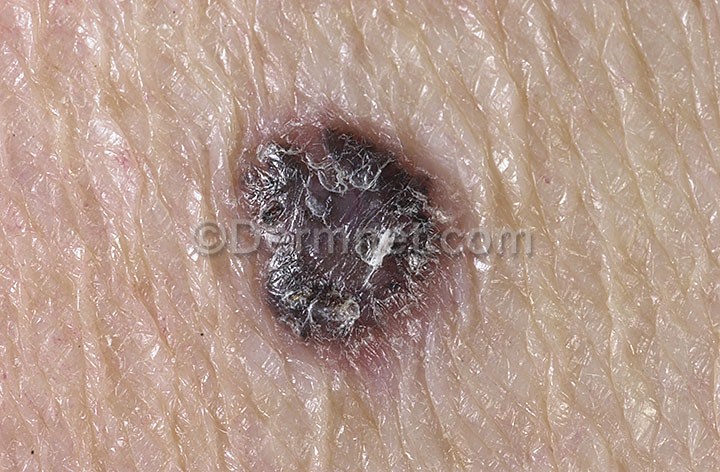
Disease: Vascular Tumors